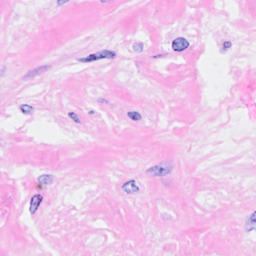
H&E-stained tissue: Breast